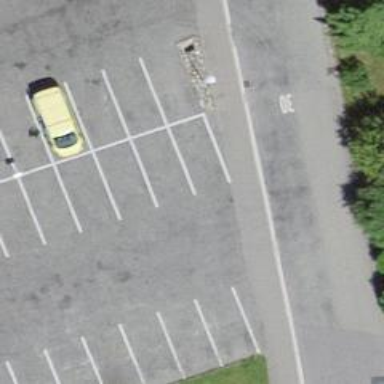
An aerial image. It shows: Road serving as parking aisle.